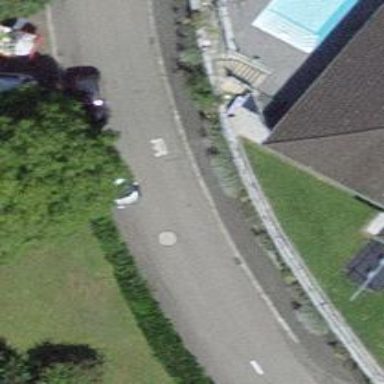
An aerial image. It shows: Paved residential road.